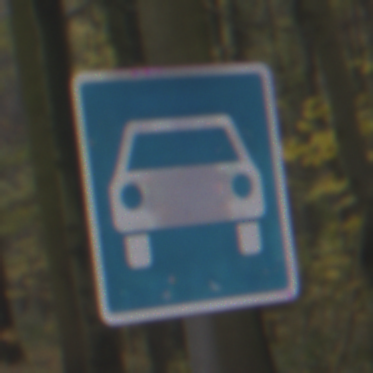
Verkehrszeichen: Kraftfahrstrasse
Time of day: MorningAfternoon
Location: Outdoor (Nature)
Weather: Overcast
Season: Autumn
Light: Natural